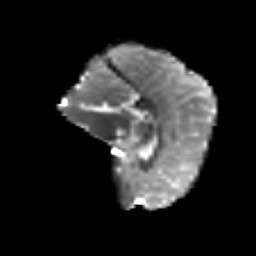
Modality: T2w
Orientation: sagittal
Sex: male
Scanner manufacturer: siemens
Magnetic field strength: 3 T
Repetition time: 5 s
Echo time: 0.071 s